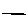
Label: line